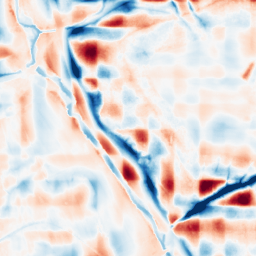
Category: wavelet
Decomposition family: wavelet_reverse_biorthogonal
Decomposition parameters: wavelet: rbio1.3
level: 5
Upsampling method: cubic_mitchell
Upsampling parameters: scale: 8
Upsampling scale: 8